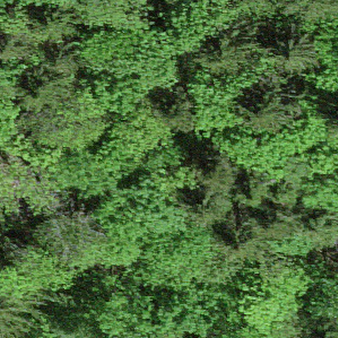
Label: other